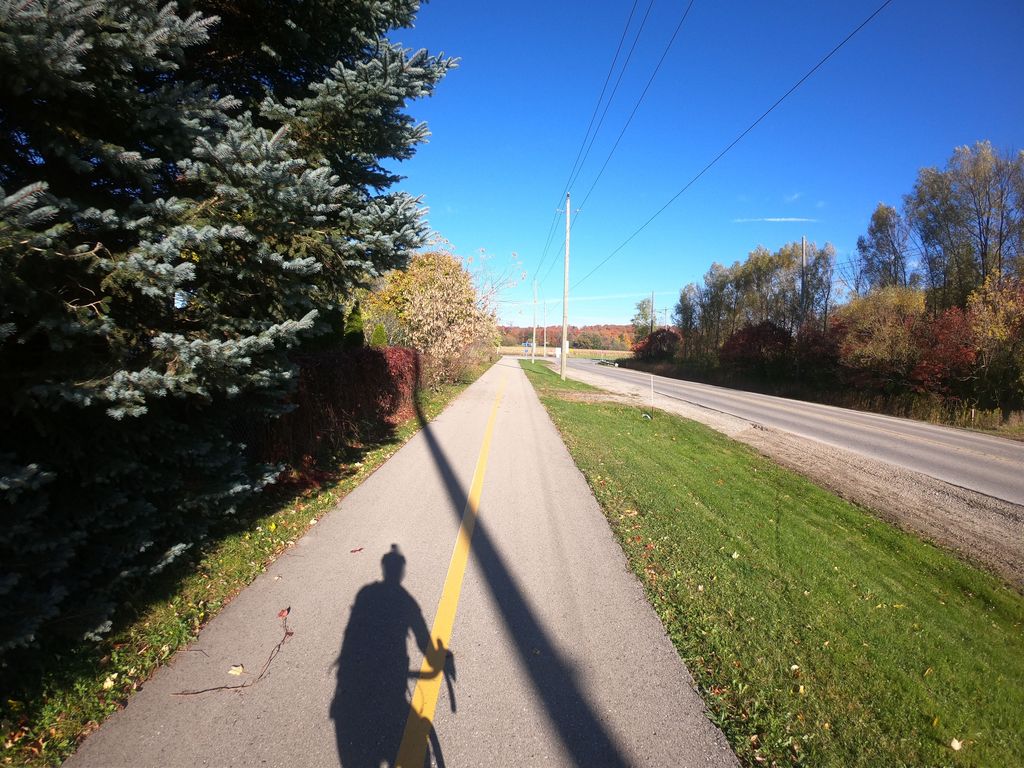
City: kitchener-waterloo